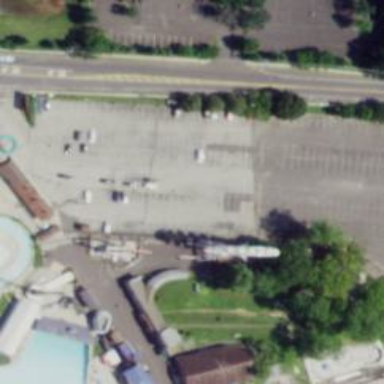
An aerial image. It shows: Big wheel attraction.